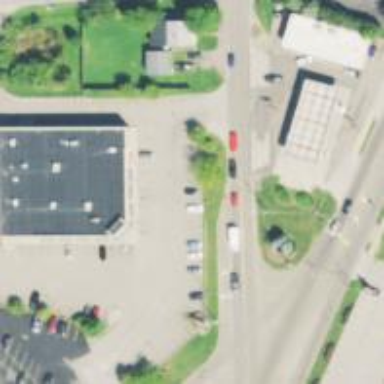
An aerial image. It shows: Parking space is available.